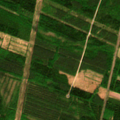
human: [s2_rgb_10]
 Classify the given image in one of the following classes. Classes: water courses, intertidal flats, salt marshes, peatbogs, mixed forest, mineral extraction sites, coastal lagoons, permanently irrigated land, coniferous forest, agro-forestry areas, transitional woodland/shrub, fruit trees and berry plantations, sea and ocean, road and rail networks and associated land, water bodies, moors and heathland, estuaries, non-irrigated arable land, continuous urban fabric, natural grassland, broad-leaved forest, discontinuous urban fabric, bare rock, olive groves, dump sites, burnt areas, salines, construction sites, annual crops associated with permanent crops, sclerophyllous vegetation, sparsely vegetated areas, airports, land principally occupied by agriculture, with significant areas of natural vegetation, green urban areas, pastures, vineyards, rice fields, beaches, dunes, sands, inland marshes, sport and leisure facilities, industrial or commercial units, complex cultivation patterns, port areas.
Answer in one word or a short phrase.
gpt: mixed forest, transitional woodland/shrub